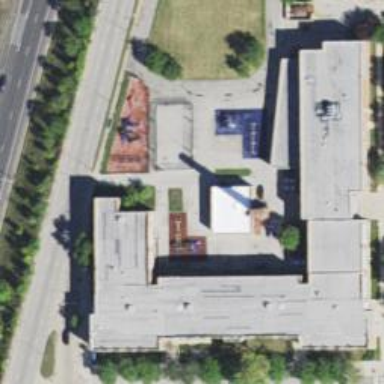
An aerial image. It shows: School building.